Question: I want to push my data (in 'key:value' pair) into my Realtime Database. This is my code:
'''
DatabaseReference pay_details = database.getReference("pay/0/0/");
pay_details.push(
{
"Actual amount":arr.get(i).get(9),
"Current reading":arr.get(i).get(5),
"Employee":arr.get(i).get(1),
"Expected amount":arr.get(i).get(9),
"Installment":arr.get(i).get(10),
"Meter current date":arr.get(i).get(3),
"Meter previous date":arr.get(i).get(2),
"Previous reading":arr.get(i).get(4),
"Start from":arr.get(i).get(8),
"Total charge":arr.get(i).get(7),
"Type":arr.get(i).get(0),
"Unit consumed":arr.get(i).get(6)
}
);
'''
This is my table structure:

I keep getting multiple syntax errors in the 'push' section. Where am I going wrong?
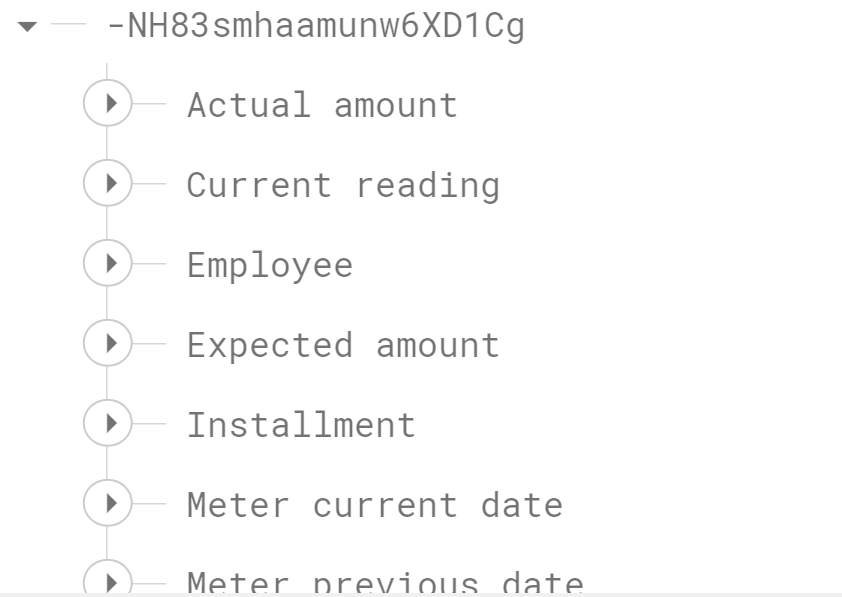
Answer: The best way to send/store data in real-time database is to create an object of
Hashmap. Below is the code to achieve this objective
'''
DatabaseReference databaseReference = FirebaseDatabase.getInstance().getReference();
HashMap<String, Object> data = new HashMap<>();
data.put("Actual amount", Your actual amount);
data.put("Current reading", Your current reading);
data.put("Employee", Employee name);
databaseReference.child("The child name")
.updateChildren(data)
.addOnSuccessListener(new OnSuccessListener<Void>() {
@Override
public void onSuccess(Void unused) {
Log.d("TAG", "Data added successfully");
}
}).addOnFailureListener(new OnFailureListener() {
@Override
public void onFailure(@NonNull Exception e) {
Log.d("TAG", "Failed " + e.getMessage());
}
});
'''